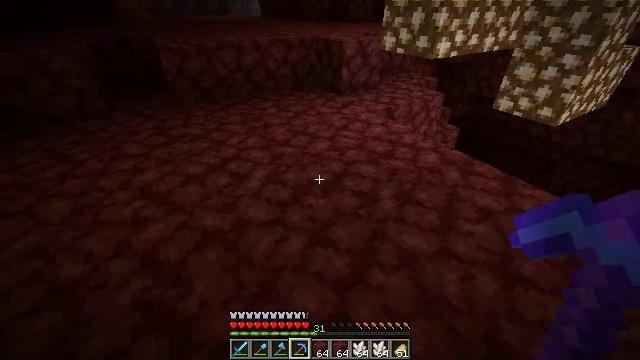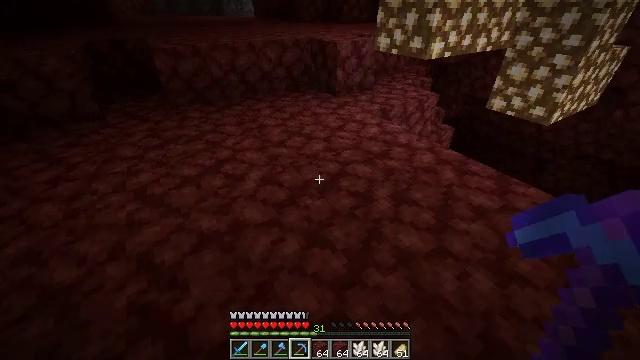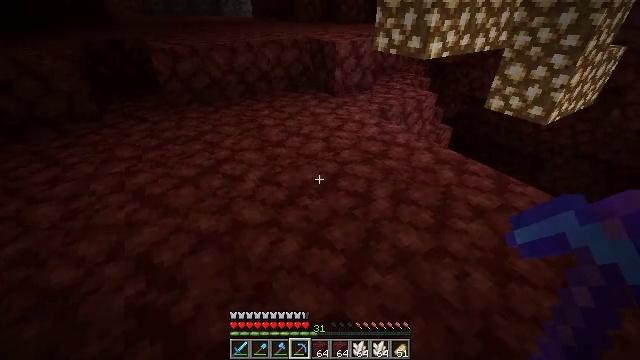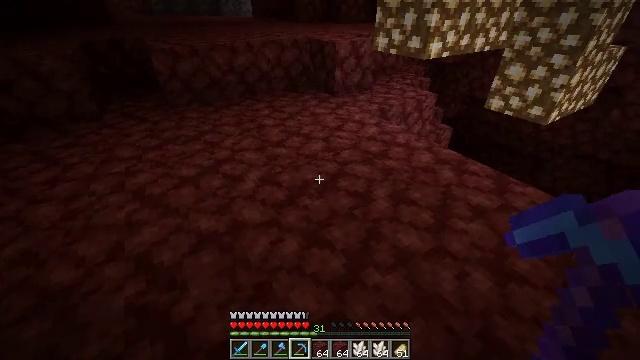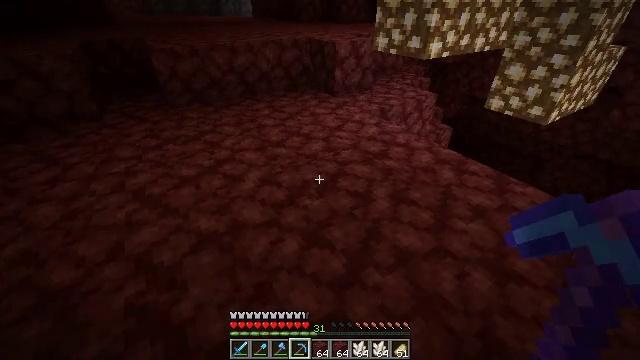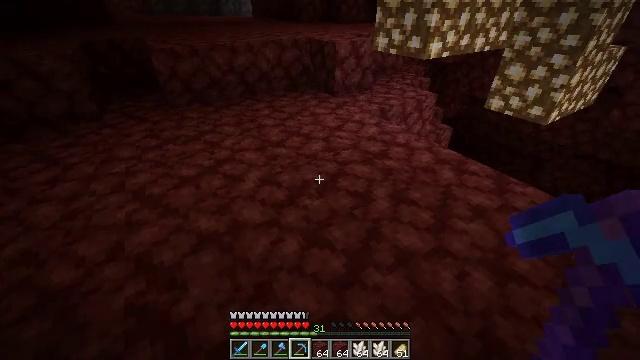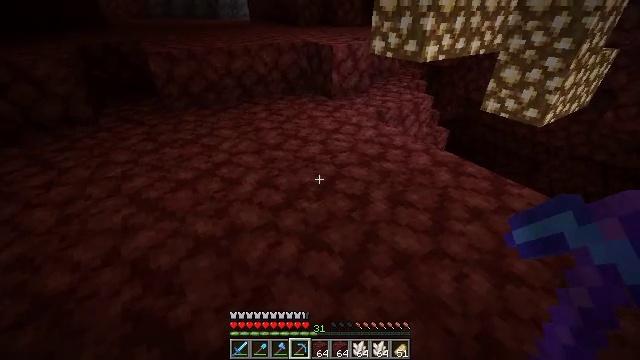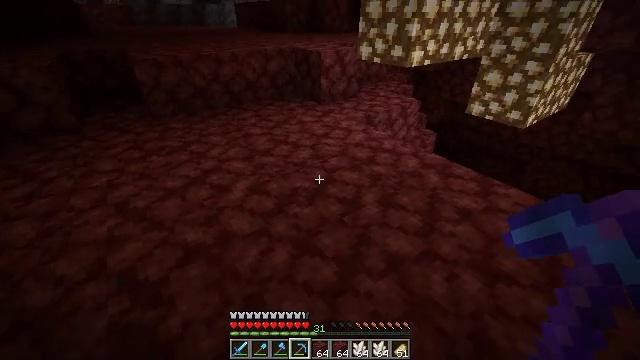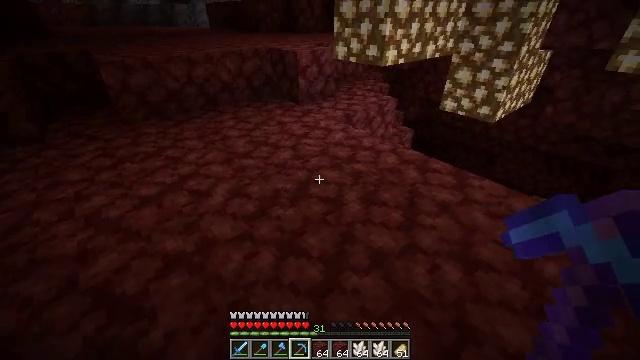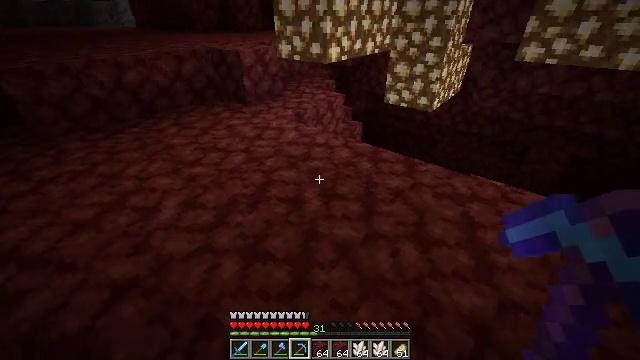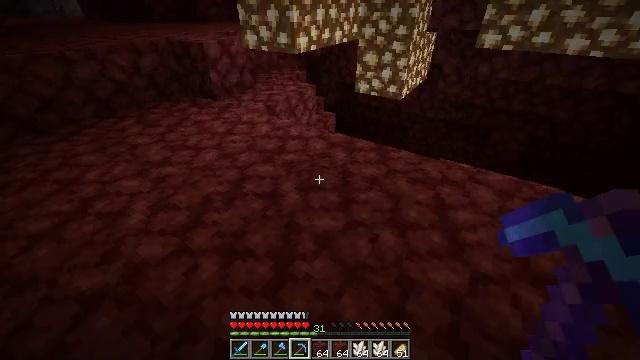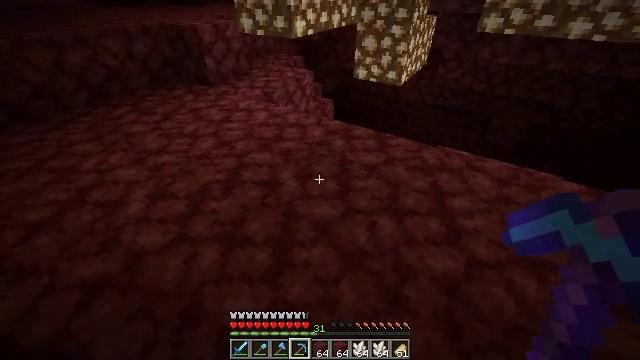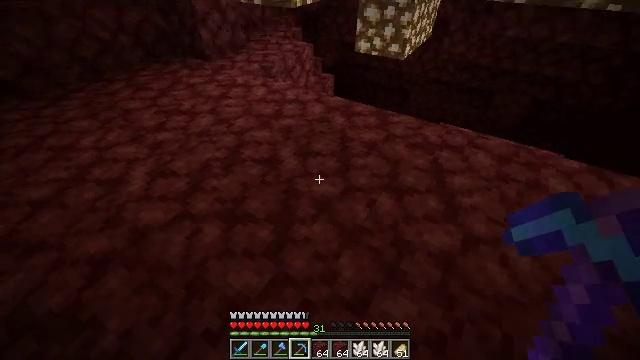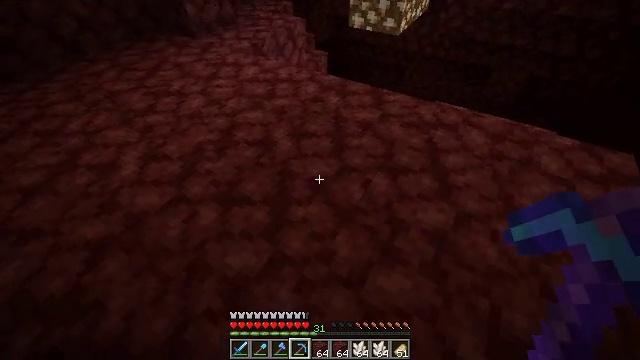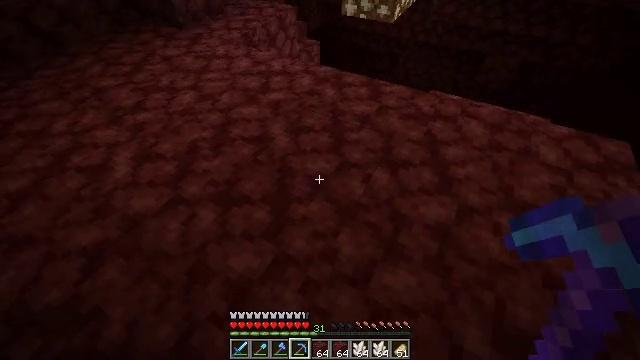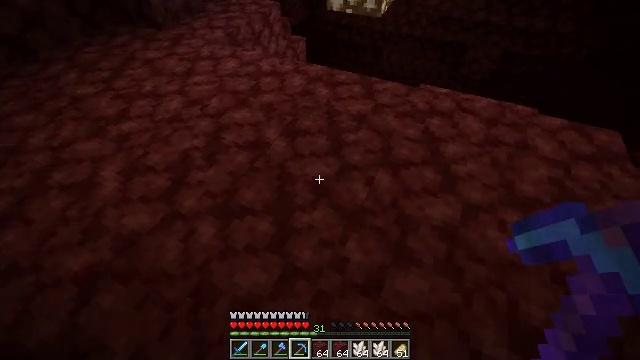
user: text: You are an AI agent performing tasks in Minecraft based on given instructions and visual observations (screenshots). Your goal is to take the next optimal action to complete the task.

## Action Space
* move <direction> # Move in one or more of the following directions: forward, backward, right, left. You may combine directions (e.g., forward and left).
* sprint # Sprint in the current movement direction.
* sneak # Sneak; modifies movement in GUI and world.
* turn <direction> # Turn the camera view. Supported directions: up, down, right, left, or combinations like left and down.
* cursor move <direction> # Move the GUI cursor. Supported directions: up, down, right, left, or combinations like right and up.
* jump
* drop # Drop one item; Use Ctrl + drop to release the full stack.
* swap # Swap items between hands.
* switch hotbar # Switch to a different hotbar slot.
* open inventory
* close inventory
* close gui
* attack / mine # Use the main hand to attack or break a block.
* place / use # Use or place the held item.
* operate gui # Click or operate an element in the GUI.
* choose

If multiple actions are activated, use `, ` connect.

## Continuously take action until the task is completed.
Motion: motion action
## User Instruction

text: Break the glowstone to gather its dust.
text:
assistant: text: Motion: turn right
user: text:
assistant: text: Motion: no_op
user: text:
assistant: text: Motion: no_op
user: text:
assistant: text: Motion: no_op
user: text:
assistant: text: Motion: no_op
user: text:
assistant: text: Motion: no_op
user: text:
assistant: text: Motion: turn right and up
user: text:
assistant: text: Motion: turn right
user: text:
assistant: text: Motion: turn right
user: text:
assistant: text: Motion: turn right and down
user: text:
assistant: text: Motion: turn down
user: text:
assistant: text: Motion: turn down
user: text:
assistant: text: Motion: turn right and down
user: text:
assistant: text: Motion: move forward and move left, turn right and down
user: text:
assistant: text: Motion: move forward and move left, turn right and down
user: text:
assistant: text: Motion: move forward and move left, turn right
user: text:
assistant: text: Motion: move forward and move left, turn right and up
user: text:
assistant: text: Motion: move forward and move left, turn right
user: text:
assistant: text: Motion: move forward and move left
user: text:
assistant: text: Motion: move forward
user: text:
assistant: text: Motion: move forward
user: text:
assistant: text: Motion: move forward
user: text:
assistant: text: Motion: move forward
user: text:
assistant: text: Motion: move forward
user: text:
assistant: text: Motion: move forward
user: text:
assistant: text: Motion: no_op
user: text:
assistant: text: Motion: no_op
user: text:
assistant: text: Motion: no_op
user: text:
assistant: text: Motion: move forward
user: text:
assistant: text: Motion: move forward